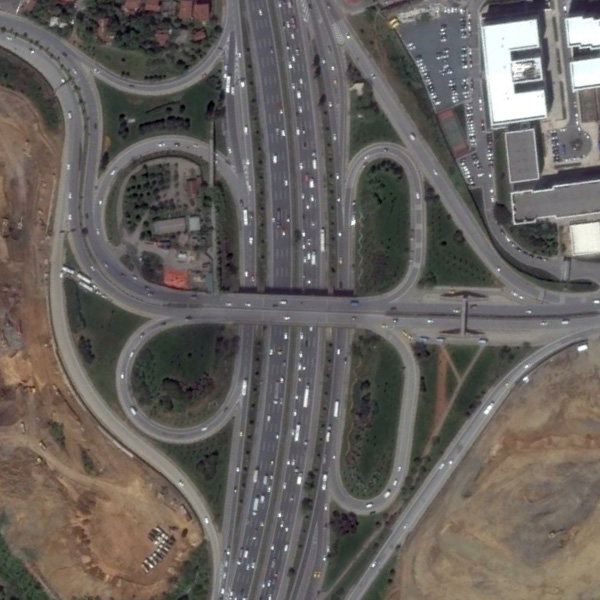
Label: Viaduct